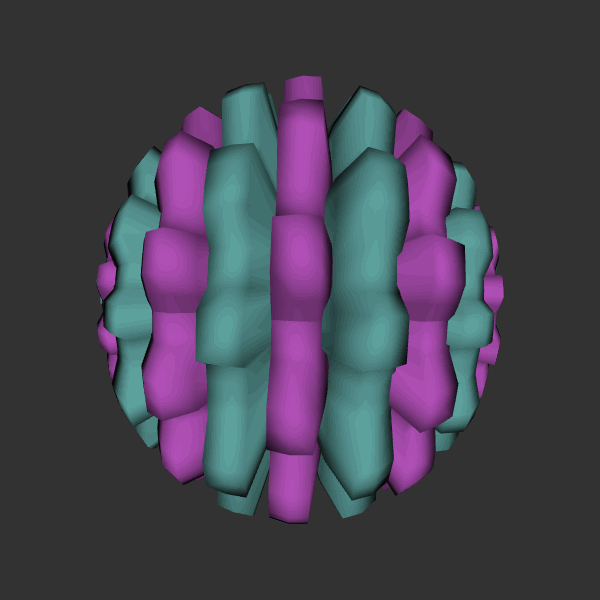
Background: dark